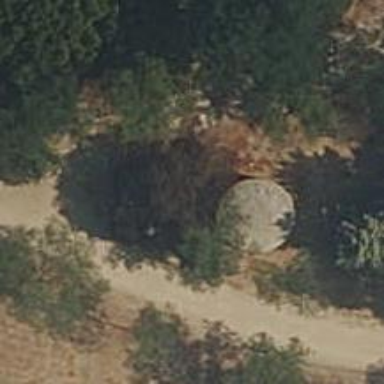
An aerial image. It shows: Military bunker for protection and defense.